Aerial crown-view tile of a tropical tree (Barro Colorado Island, Panama), acquired 20240611:
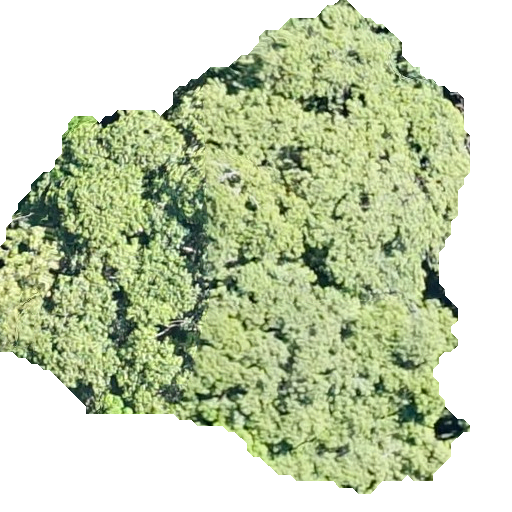
Species: Luehea seemannii
GBIF accepted scientific name: Luehea seemannii
Crown area: 250.381 m²